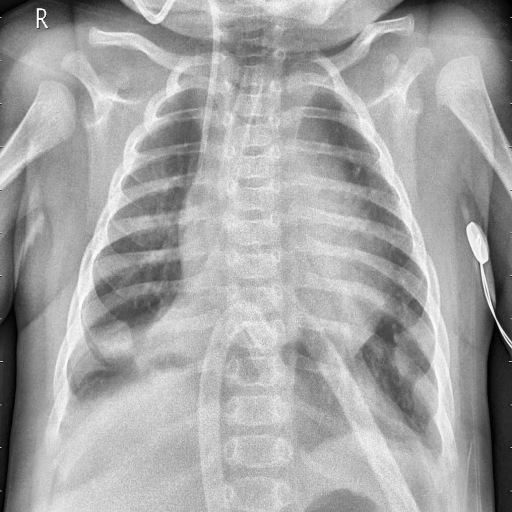
Finding: PNEUMONIA